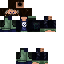
A male human skin with dark skin, wearing brown long hair dressed in a blue hoodie and black pants, featuring a closed mouth.